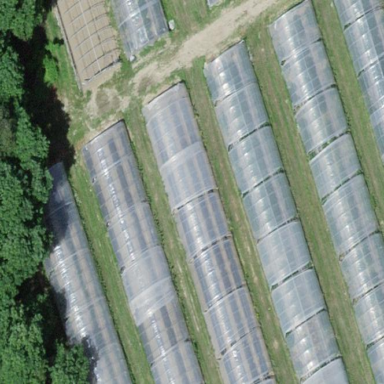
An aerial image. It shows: Greenhouse.